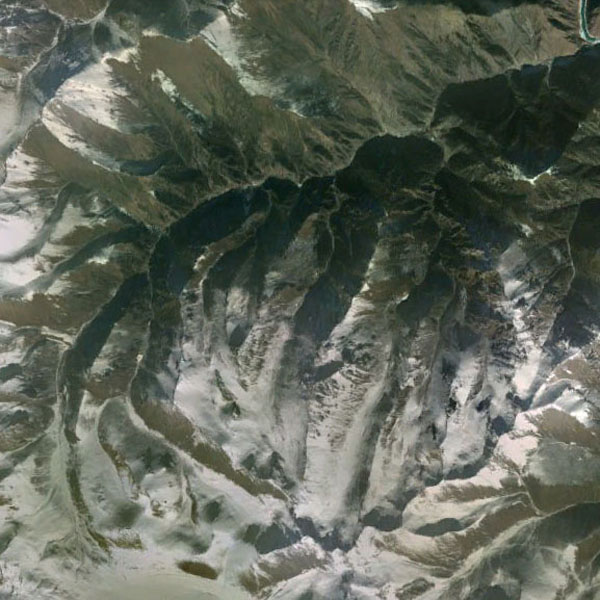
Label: Mountain